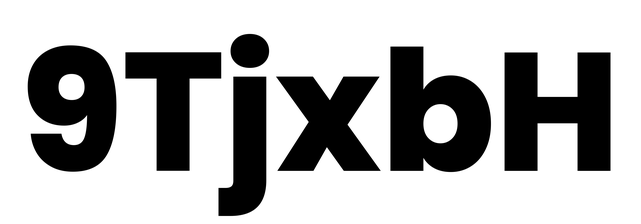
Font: Poppins-ExtraBold